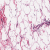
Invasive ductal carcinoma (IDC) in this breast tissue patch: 0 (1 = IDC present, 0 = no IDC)